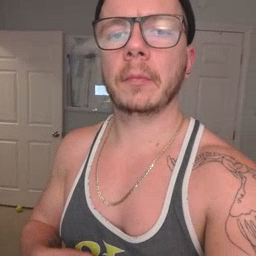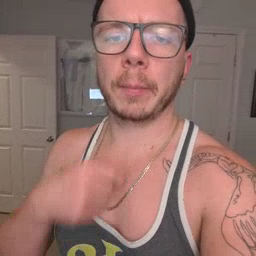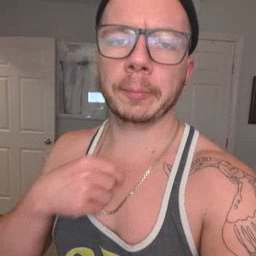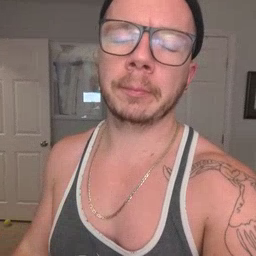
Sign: zipper